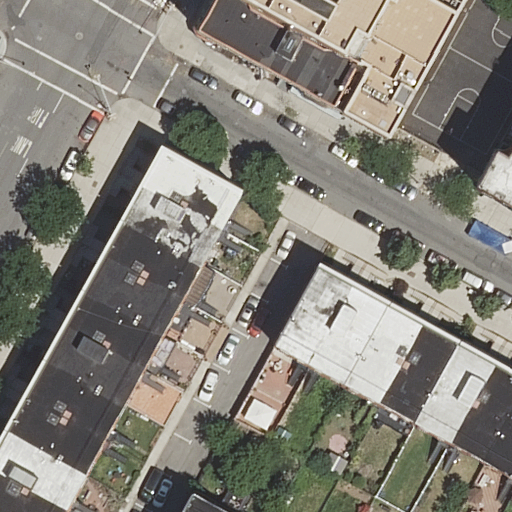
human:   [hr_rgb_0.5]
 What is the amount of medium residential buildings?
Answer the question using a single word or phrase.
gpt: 15

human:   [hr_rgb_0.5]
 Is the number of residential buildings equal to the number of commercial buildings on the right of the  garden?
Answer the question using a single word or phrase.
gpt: no

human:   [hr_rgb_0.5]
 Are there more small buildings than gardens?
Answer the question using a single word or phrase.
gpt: yes

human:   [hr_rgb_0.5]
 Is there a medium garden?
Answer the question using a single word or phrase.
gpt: no

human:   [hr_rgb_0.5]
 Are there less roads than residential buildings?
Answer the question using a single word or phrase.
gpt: yes

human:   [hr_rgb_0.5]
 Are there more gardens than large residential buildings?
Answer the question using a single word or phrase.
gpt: no

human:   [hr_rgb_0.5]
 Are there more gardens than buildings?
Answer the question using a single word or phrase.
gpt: no

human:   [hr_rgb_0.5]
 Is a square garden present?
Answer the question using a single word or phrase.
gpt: no

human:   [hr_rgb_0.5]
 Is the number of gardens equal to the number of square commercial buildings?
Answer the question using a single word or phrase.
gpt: no

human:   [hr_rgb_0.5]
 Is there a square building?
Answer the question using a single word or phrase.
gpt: no

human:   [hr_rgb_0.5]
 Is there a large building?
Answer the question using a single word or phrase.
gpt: yes

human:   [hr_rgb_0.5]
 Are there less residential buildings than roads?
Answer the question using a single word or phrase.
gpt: no

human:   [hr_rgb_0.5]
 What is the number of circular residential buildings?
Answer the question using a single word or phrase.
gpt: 0

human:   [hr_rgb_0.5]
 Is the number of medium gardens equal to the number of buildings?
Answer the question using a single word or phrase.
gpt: no

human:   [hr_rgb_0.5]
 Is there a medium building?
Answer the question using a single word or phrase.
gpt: yes

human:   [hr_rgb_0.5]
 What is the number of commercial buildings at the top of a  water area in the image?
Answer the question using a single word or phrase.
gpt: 0

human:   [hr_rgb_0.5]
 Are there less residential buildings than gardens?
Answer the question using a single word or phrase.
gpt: no

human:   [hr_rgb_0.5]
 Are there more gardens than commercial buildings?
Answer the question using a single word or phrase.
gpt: yes

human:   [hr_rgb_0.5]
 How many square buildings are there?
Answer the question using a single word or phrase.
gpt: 0

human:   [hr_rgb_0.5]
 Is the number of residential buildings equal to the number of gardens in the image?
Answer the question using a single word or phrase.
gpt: no

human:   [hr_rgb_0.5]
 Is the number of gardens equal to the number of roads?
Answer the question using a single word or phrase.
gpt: no

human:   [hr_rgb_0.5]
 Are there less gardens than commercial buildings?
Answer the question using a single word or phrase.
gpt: no

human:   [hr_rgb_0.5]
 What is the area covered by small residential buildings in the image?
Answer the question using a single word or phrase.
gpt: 77m2

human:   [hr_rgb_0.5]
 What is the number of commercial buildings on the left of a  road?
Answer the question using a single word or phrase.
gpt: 0

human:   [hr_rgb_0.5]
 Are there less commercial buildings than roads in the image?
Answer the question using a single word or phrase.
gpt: yes

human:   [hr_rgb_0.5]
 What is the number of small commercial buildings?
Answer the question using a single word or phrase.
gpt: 0

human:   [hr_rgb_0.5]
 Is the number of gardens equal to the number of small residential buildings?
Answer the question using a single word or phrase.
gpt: no

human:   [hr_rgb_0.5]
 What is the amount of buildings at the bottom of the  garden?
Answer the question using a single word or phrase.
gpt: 17

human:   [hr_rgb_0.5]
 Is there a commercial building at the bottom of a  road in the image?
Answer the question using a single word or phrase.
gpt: no

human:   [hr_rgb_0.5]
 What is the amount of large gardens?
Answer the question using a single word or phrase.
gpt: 1

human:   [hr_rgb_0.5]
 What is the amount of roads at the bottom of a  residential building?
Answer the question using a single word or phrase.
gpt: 3

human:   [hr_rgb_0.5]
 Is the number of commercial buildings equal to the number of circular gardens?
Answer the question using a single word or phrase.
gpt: yes

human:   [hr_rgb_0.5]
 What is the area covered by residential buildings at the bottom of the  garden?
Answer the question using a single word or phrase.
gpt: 2081m2

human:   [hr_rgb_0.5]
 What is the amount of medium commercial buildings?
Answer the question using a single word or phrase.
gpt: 0

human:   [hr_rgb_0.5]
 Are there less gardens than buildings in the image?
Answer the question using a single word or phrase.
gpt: yes

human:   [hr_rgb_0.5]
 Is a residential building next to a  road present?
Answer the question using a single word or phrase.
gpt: yes